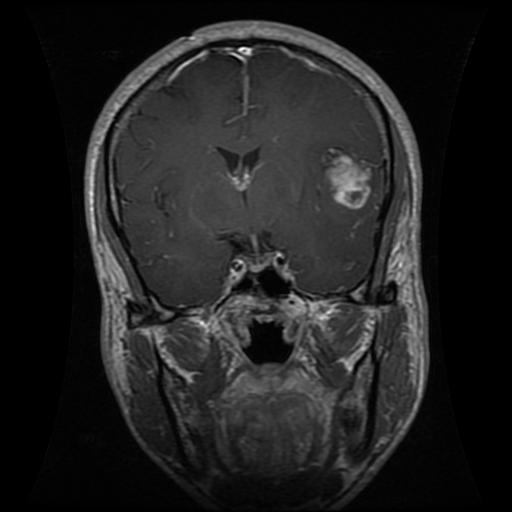
Label: glioma